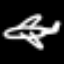
Label: airplane